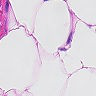
Metastatic tissue present: no